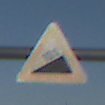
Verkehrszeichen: Steigung10
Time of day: MorningAfternoon
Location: Outdoor (Nature)
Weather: Clear
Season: Winter
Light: Natural